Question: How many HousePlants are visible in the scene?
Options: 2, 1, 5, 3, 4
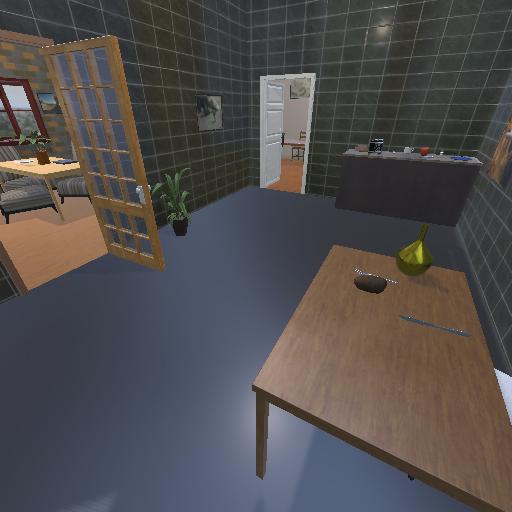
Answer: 2